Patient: sex F, age 31
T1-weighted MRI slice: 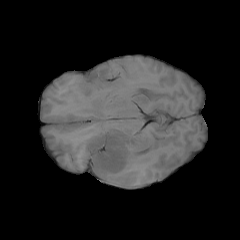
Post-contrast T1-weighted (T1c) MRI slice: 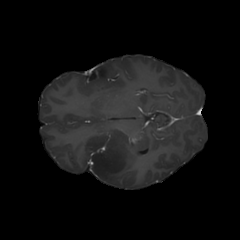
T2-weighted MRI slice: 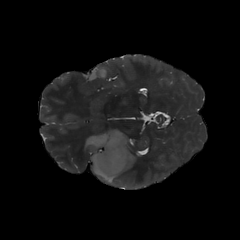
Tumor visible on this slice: yes
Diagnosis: Astrocytoma, IDH-mutant
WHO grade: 2